Field crop: maize
Growth stage: 1
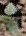
Species: datura